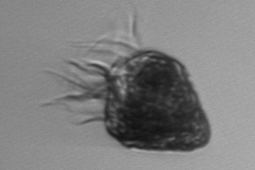
Label: Strombidium_morphotype2